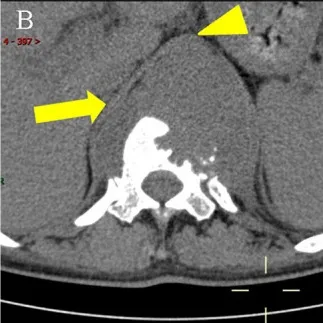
Non-enhanced CT scan on 13 October 2021. (B) Axial CT scan showed paravertebral abscess (thick arrow) was indistinguishable from the thoracic aorta (arrowhead).
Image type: radiology (ct)